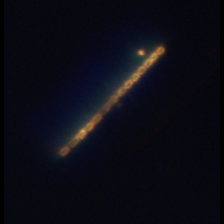
Taxon: Skeletonema
Group: Diatoms